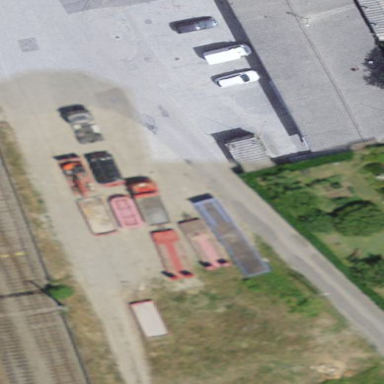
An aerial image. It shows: Industrial building.